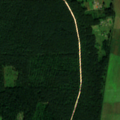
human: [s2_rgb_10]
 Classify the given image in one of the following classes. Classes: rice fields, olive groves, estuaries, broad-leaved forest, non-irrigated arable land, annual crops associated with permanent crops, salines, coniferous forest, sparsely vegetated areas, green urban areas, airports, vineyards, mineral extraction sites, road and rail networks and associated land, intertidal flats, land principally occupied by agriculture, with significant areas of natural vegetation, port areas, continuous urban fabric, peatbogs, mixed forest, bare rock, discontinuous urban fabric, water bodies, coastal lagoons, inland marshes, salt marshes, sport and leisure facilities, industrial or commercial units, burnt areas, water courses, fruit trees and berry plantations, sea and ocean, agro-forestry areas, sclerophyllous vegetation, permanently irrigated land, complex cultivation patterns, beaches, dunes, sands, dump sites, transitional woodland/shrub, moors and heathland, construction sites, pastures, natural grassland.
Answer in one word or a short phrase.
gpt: pastures, coniferous forest, mixed forest